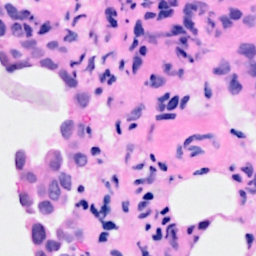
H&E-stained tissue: Breast